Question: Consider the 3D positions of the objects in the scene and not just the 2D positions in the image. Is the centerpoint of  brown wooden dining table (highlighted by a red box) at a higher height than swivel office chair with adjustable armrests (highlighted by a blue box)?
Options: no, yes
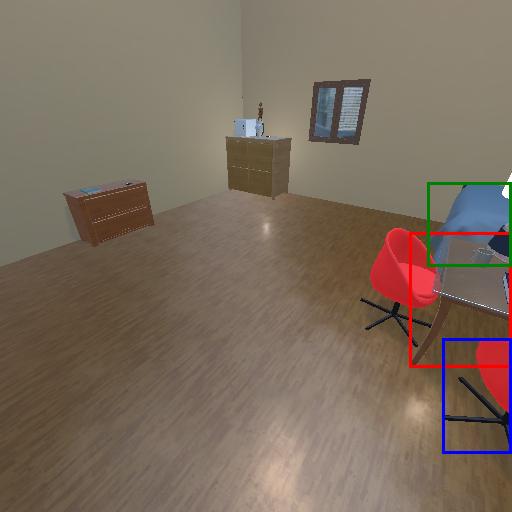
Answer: no